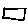
Label: square